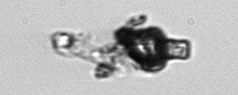
Label: Delphineis